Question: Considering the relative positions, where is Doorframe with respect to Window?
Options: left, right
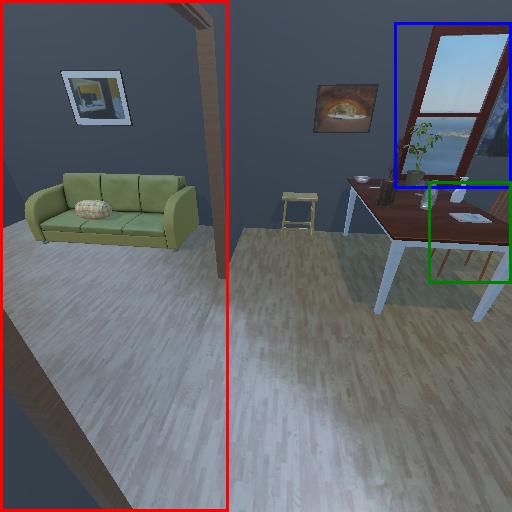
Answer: left